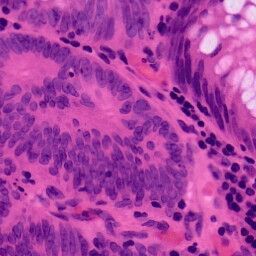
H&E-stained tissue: Colon